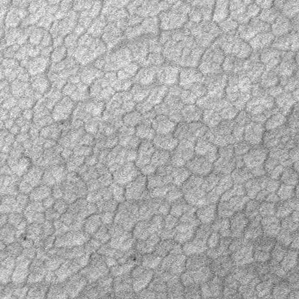
Label: frost